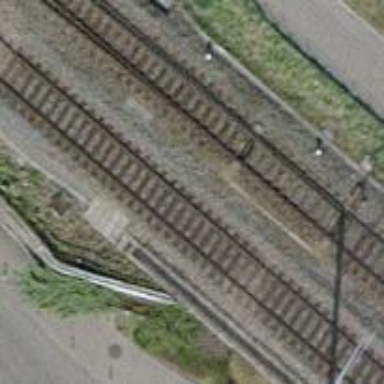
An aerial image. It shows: Single-track railway bridge with electrified contact line.